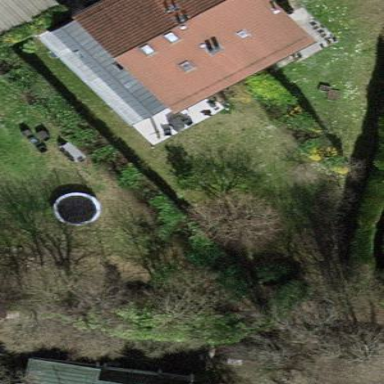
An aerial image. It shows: Garden surrounded by fence.